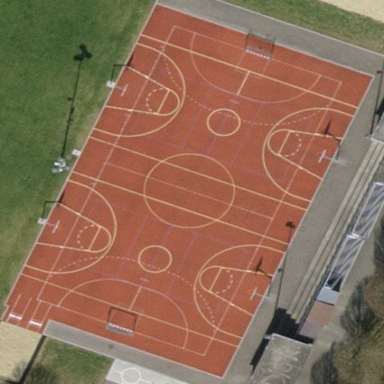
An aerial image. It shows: Multi-sport pitch with tartan surface.